Aerial crown-view tile of a tropical tree (Barro Colorado Island, Panama), acquired 20250715:
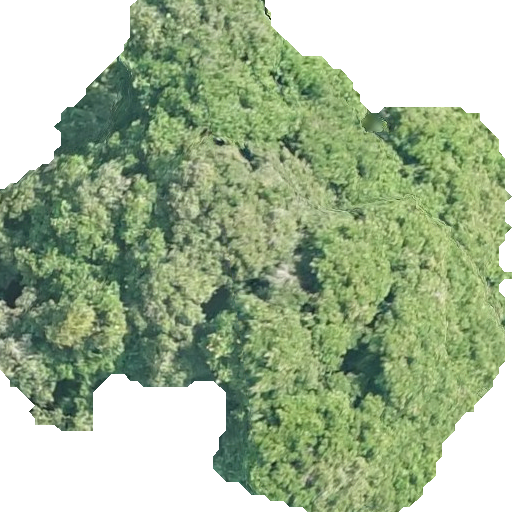
Species: Prioria copaifera
GBIF accepted scientific name: Prioria copaifera
Crown area: 281.015 m²